高一 · 立体几何学
如图, 网格线上小正方形的边长为 1 , 粗实线画出的是某几何体的三视图, 其正视图, 侧视图均为等边三角形, 则该几何体的体积为 ( )

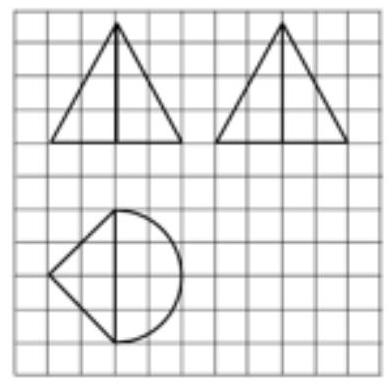
$\frac{8 \sqrt{3}}{3}(1+\pi)$
B. $4 \sqrt{3}(2+\pi)$
C. $\frac{4 \sqrt{3}}{3}(2+\pi)$
D. $4 \sqrt{3}(1+\pi)$
答案: C
解析: 【分析】

由三视图判断出几何体的结构, 进而求得几何体的体积.

【详解】

等边三角形的高为 $\sqrt{2^{2}-1^{2}}=\sqrt{3}$, 由三视图可知, 该几何体的左边是一个三棱雉, 右边是一个半个圆雉, 由此可求得几何体的体积为

$$
\begin{aligned}
& V=\frac{1}{3} \times \frac{1}{2} \times 4 \times 2 \times 2 \sqrt{3}+\frac{1}{3} \times \frac{1}{2} \times \pi \times 2^{2} \times 2 \sqrt{3}=\frac{8 \sqrt{3}}{3}+\frac{4 \sqrt{3} \pi}{3}=\frac{4 \sqrt{3}}{3}(2+\pi) \text {, 故选 } \\
& \text { C. }
\end{aligned}
$$

【点睛】

本小题主要考查由三视图还原为原图, 考查雉体体积计算公式, 考查运算求解能力, 属于基础题.